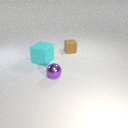
small brown rubber cube to the right of small purple metal sphere